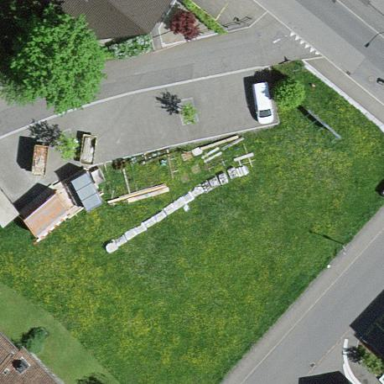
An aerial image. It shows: Street side parking area.